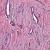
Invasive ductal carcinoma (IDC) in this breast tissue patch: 1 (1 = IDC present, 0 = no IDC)